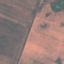
Label: AnnualCrop